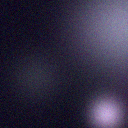
Screen state: off